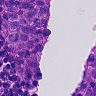
Metastatic tissue present: yes